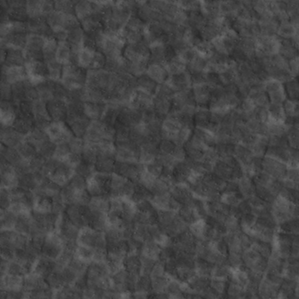
Label: non_frost